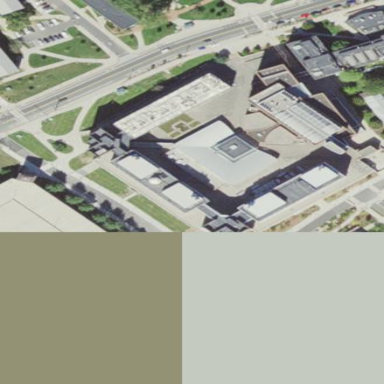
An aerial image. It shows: View of university building.